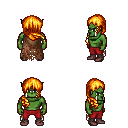
a pixel art fantasy rpg character, male body template, orc, green skin, brown tattered cape, red pants, light blonde right-swept hairstyle, maroon shoes, four views (front, back, left, right), 2x2 character sprite sheet, small pixel art, hard edges, no anti-aliasing